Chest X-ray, PA view. Patient: 73 years old, sex M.
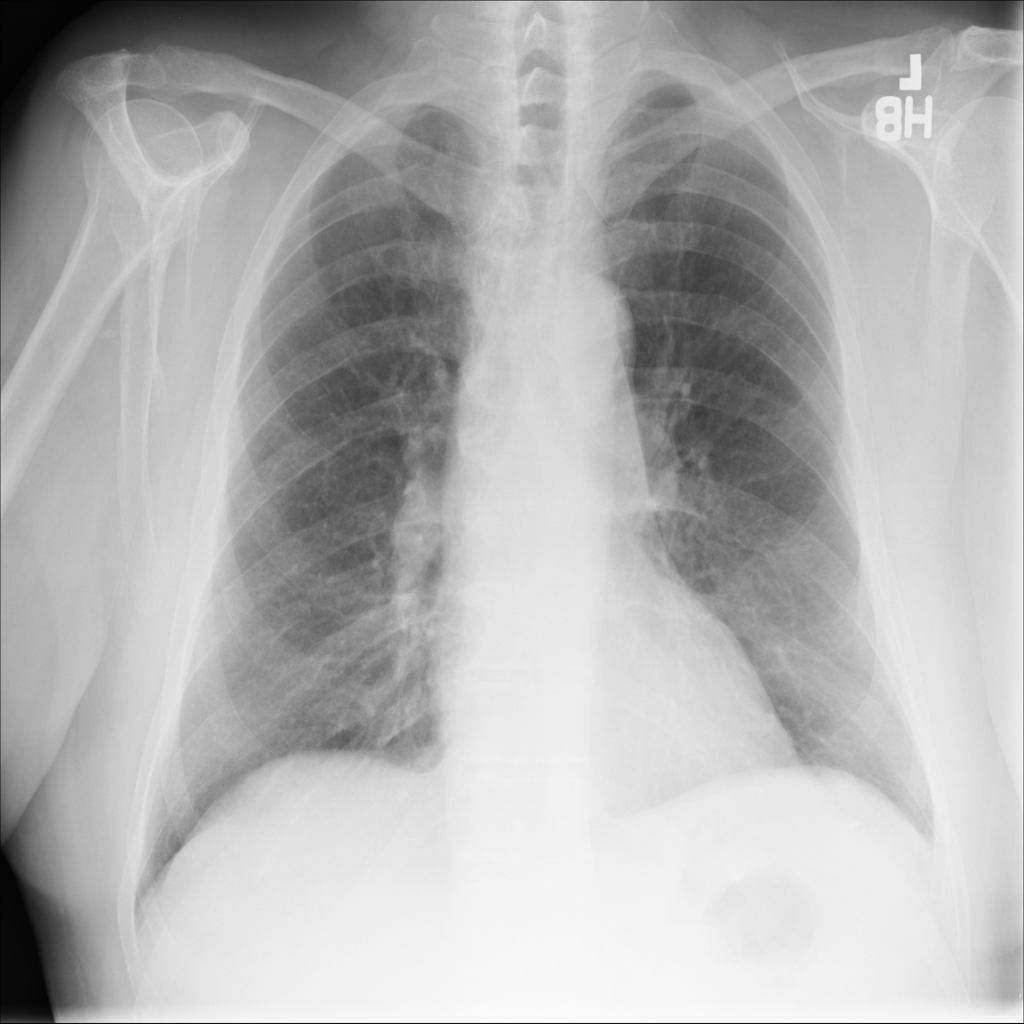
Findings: No Finding